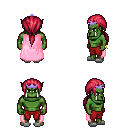
a pixel art fantasy rpg character, male body template, orc, green skin, pink cape, red pants, ruby red ponytail hairstyle, purple tiara, bracelets, white slippers, four views (front, back, left, right), 2x2 character sprite sheet, small pixel art, hard edges, no anti-aliasing